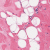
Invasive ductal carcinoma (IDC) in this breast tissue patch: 0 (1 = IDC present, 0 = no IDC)